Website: walmart
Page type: billing-address
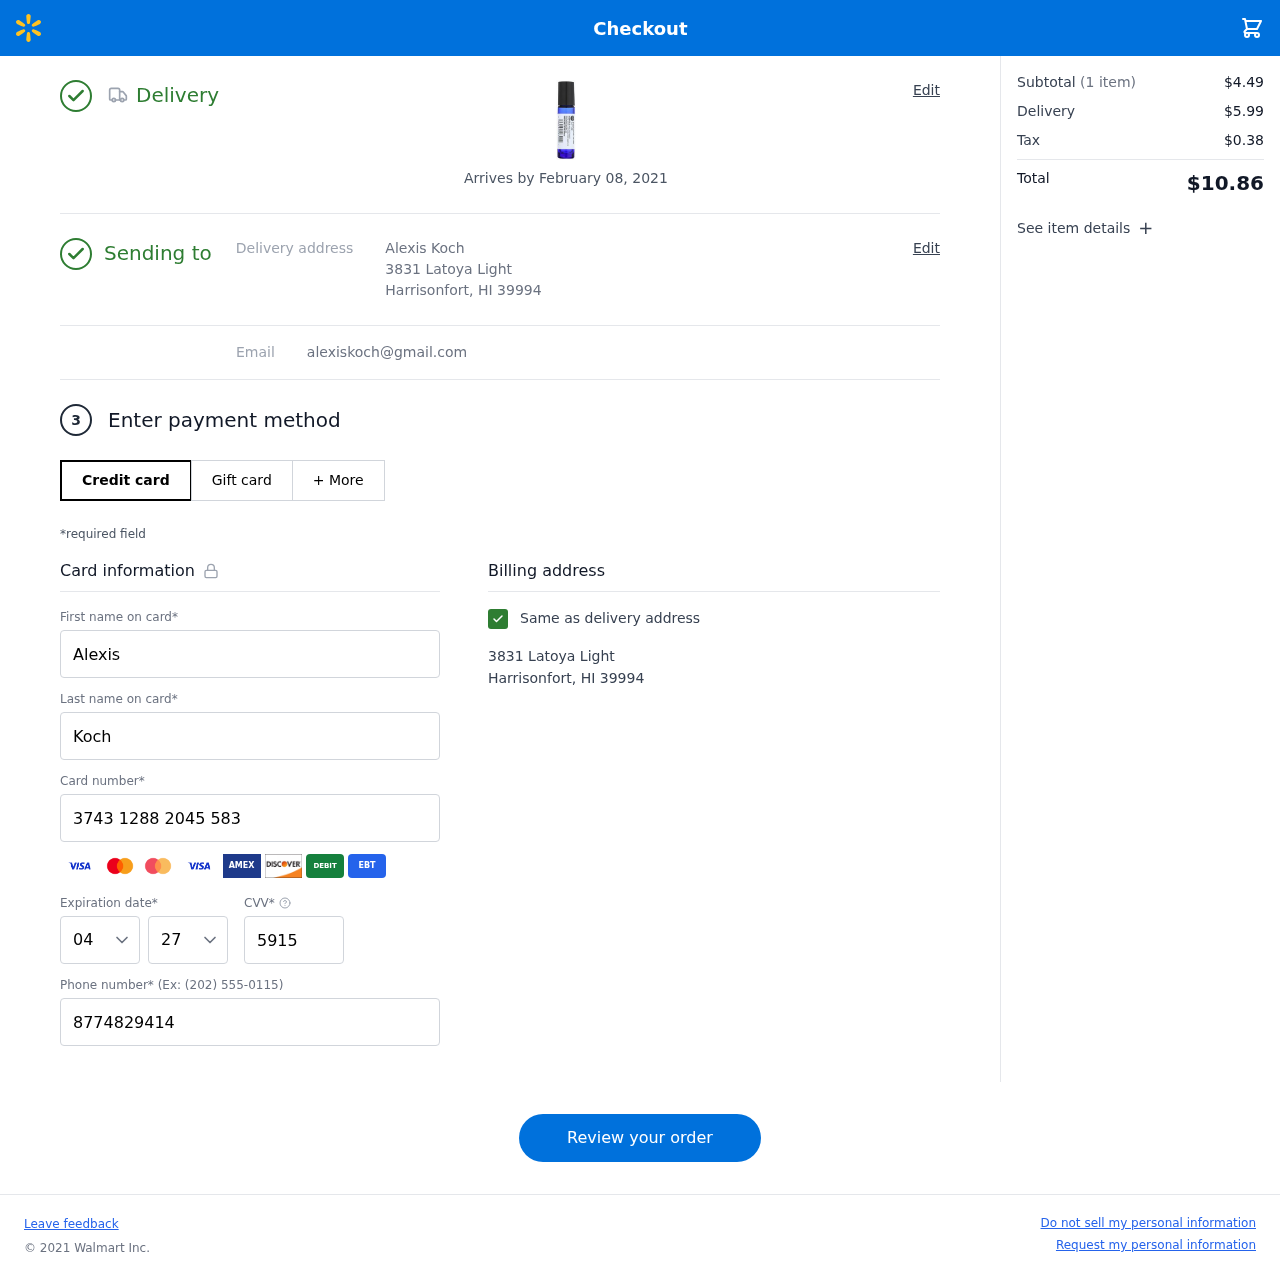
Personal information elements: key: PII_CARD_CVV
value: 5915
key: PII_CARD_EXPIRY_MONTH
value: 04
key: PII_CARD_EXPIRY_YEAR
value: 27
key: PII_CARD_NUMBER
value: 3743 1288 2045 583
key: PII_EMAIL
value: alexiskoch@gmail.com
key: PII_FIRSTNAME
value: Alexis
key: PII_FULLNAME
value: Alexis Koch
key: PII_LASTNAME
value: Koch
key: PII_PHONE
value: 8774829414
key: PII_STREET
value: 3831 Latoya Light
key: PII_CITY_STATE_ZIP
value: Harrisonfort, HI 39994
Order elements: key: ORDER_DELIVERY_DATE
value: Arrives by February 08, 2021
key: ORDER_NUM_ITEMS
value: (1 item)
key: ORDER_SUBTOTAL
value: $4.49
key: ORDER_SHIPPING_COST
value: $5.99
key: ORDER_TAX
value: $0.38
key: ORDER_TOTAL
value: $10.86